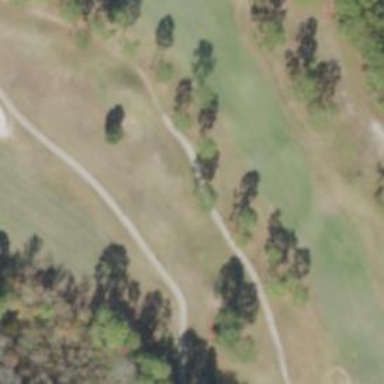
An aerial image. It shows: Grassy area designated as golf fairway.